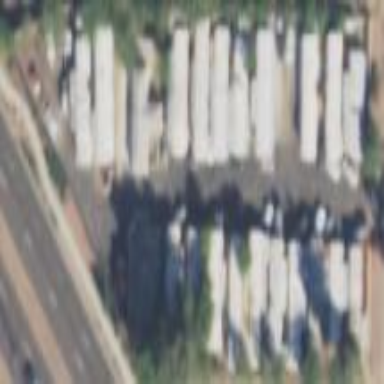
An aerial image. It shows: Residential area known as trailer park.